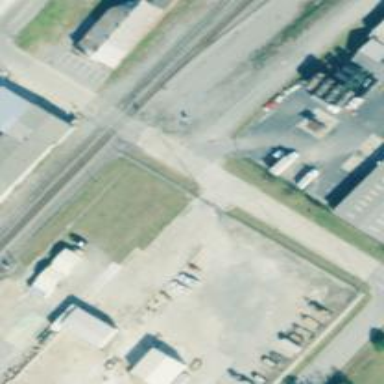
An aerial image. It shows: Track still visible in the pavement.